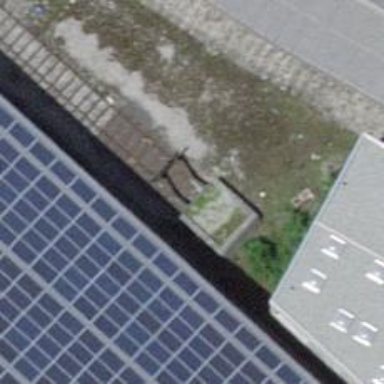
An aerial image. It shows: Railway buffer stop.